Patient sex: F
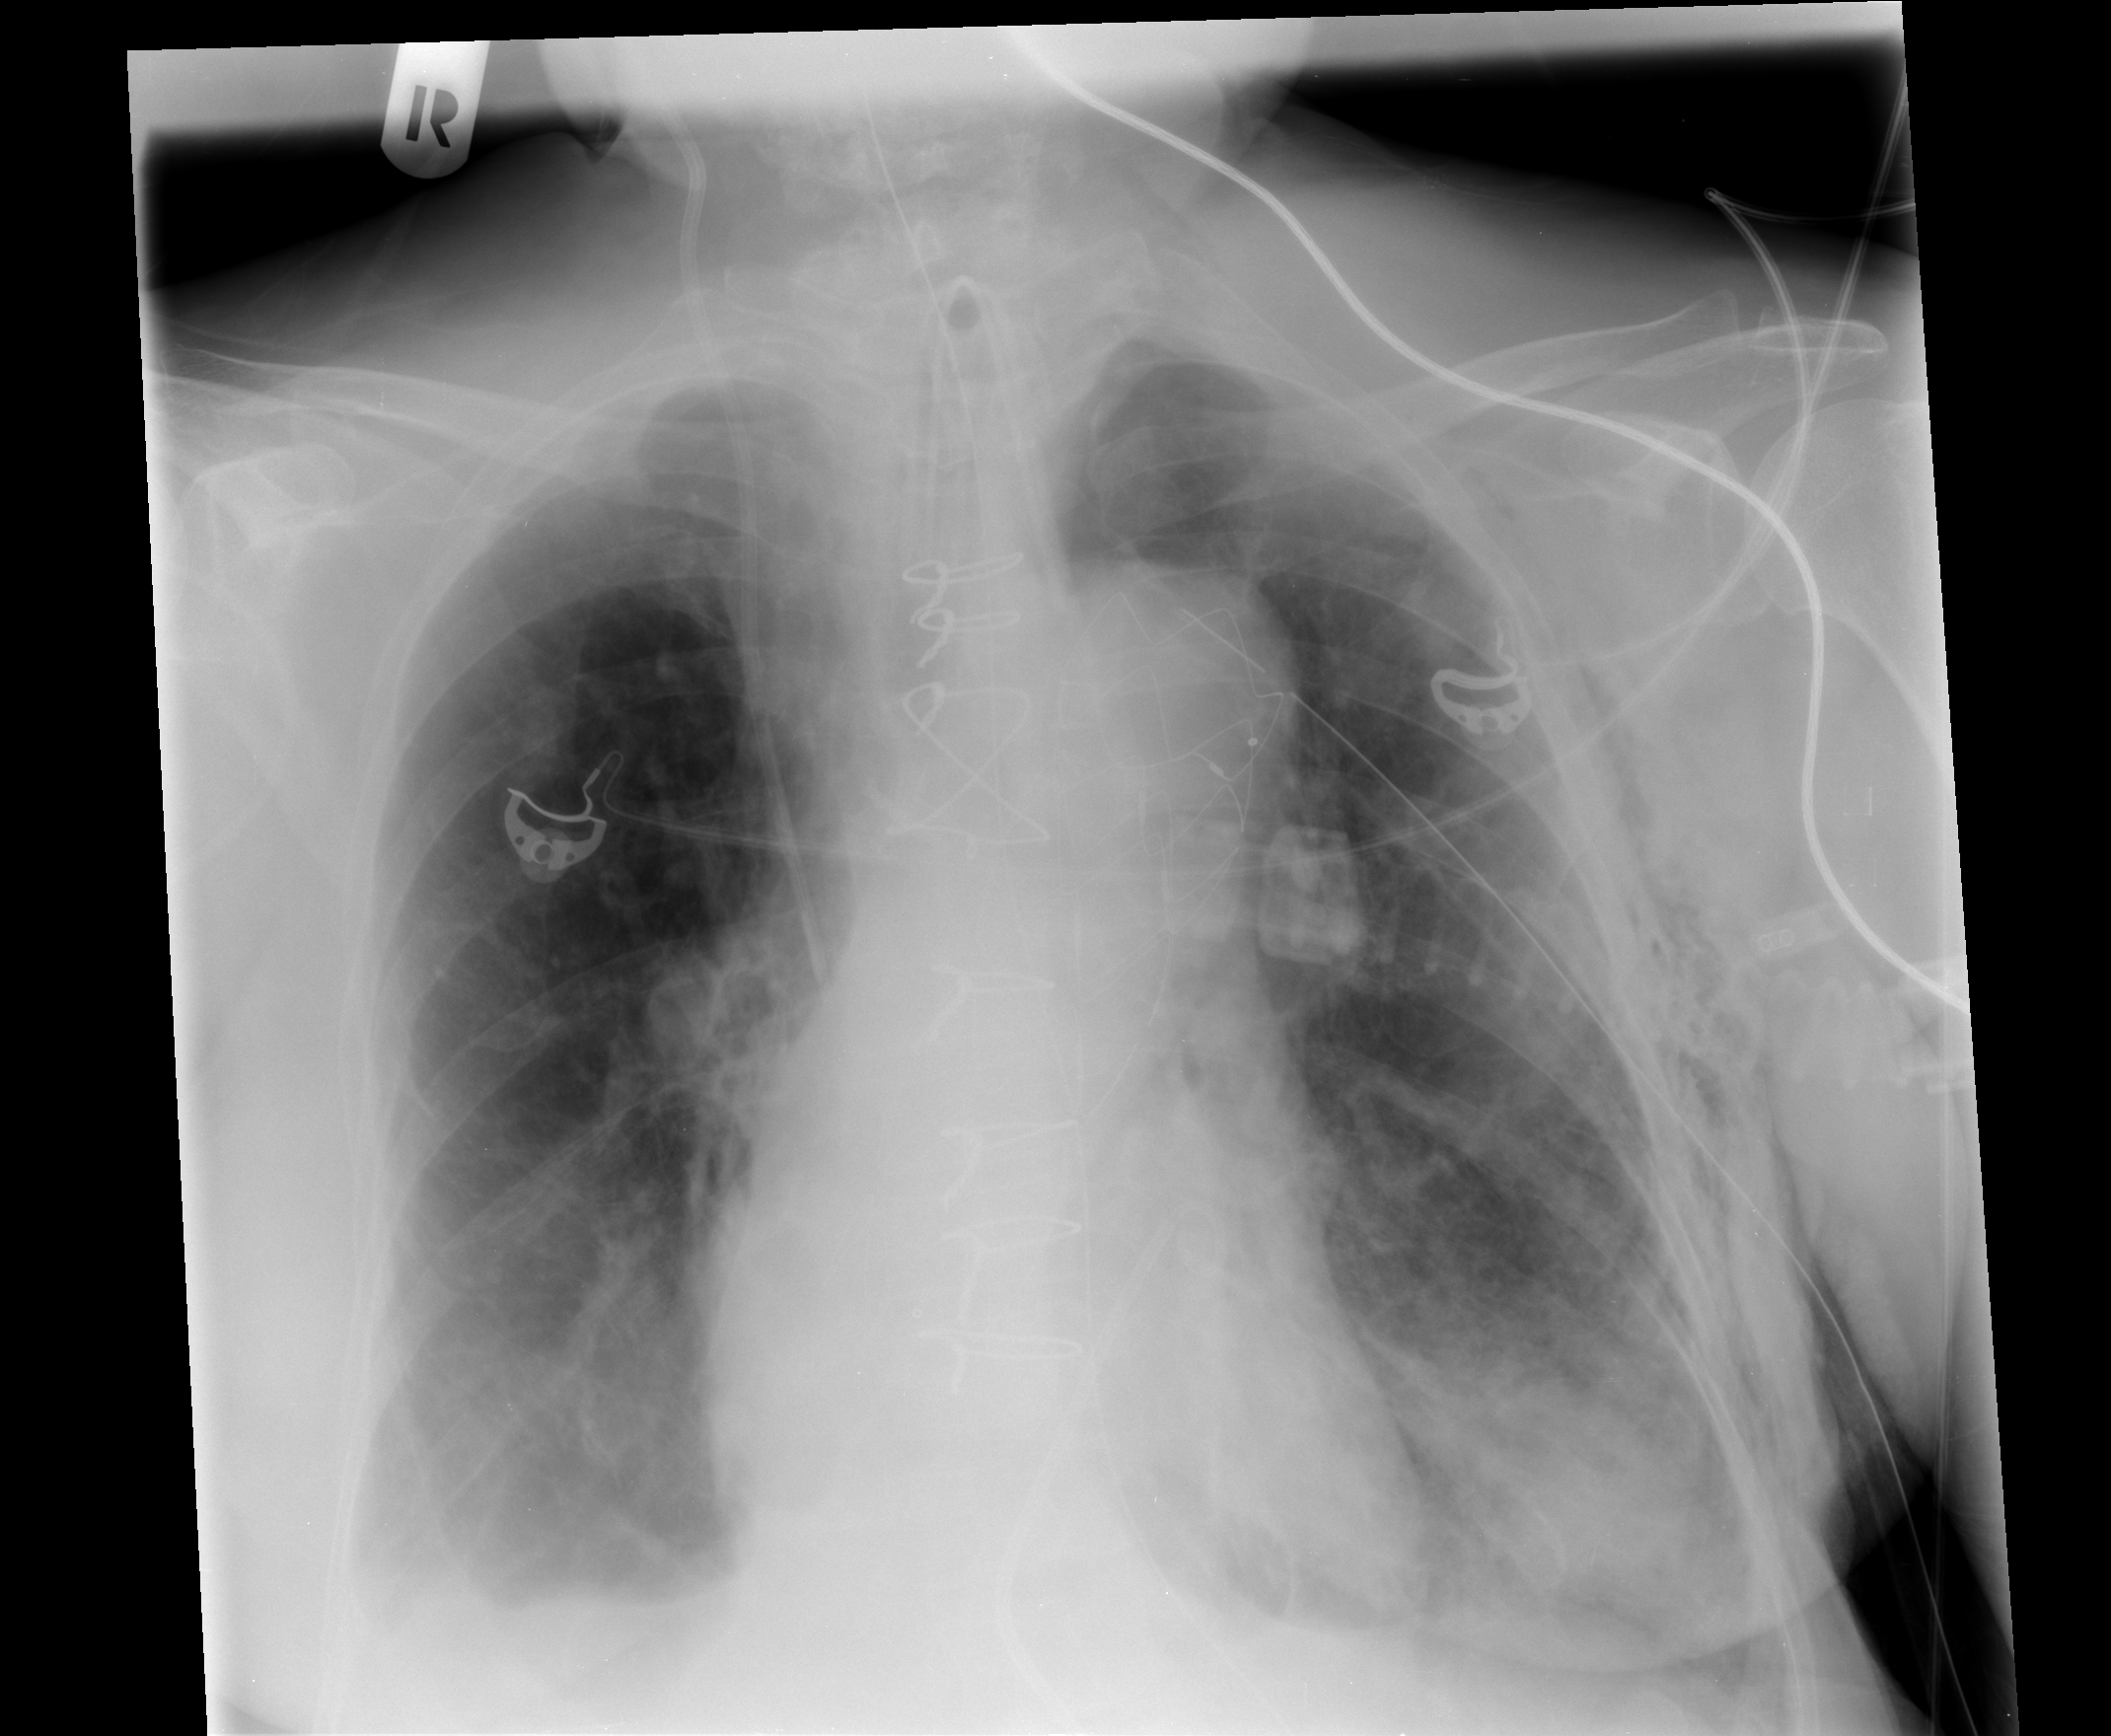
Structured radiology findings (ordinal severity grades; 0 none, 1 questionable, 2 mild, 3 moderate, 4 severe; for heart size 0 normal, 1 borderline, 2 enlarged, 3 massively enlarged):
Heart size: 0
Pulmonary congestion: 1
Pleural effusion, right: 2
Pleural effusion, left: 2
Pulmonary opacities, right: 0
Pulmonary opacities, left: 3
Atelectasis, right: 2
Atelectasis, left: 2